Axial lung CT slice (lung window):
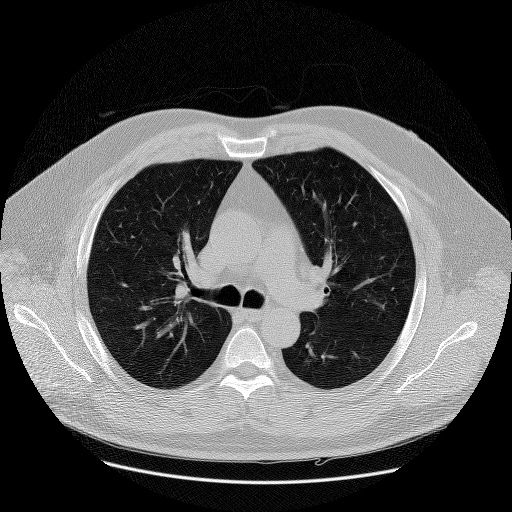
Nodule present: no